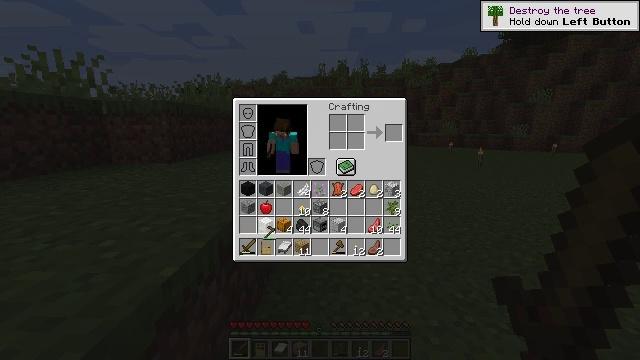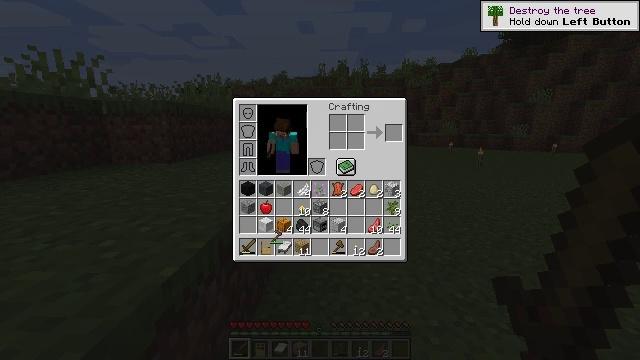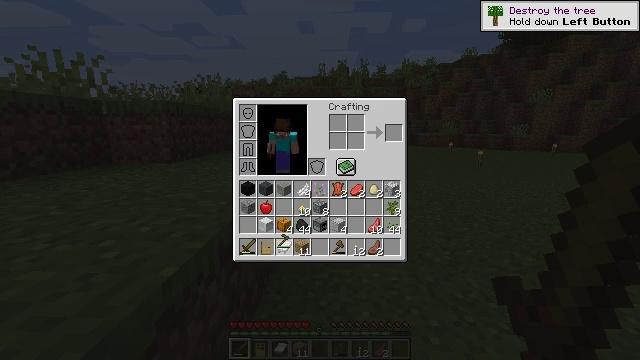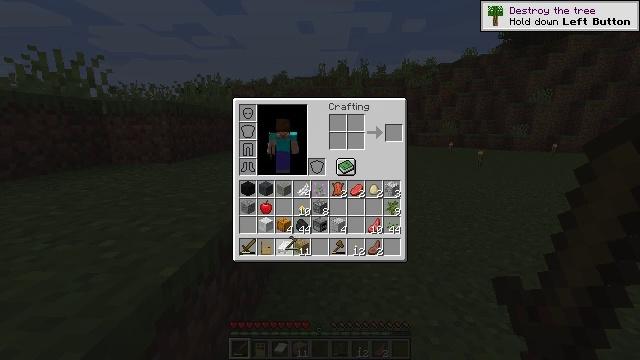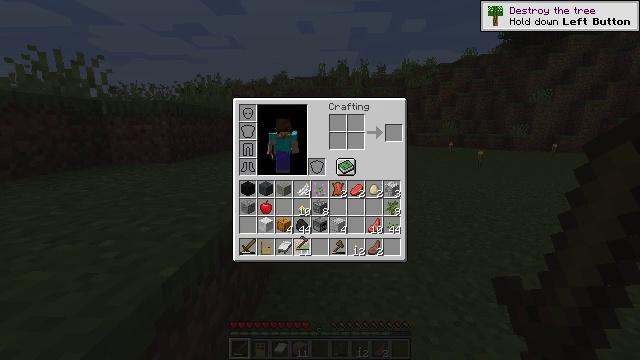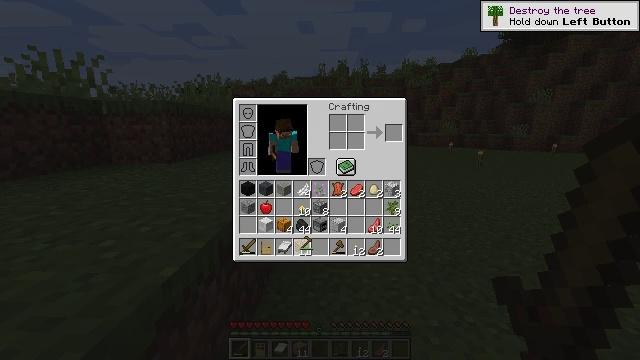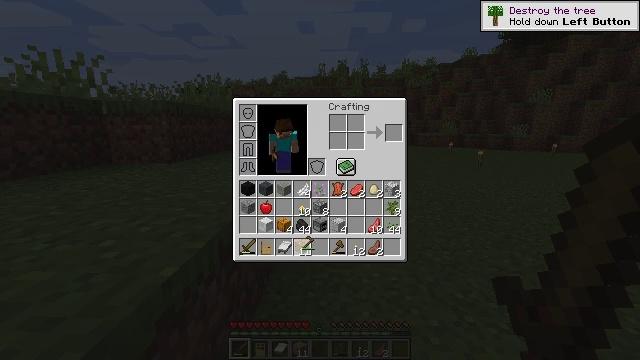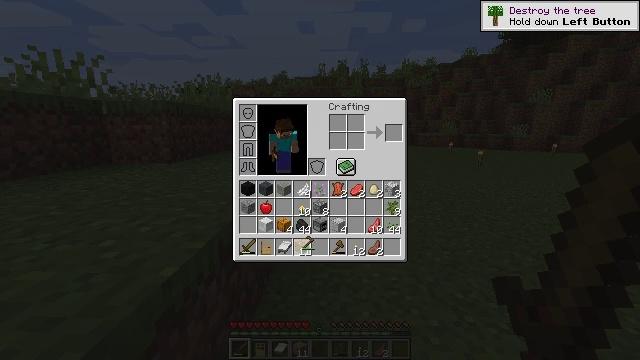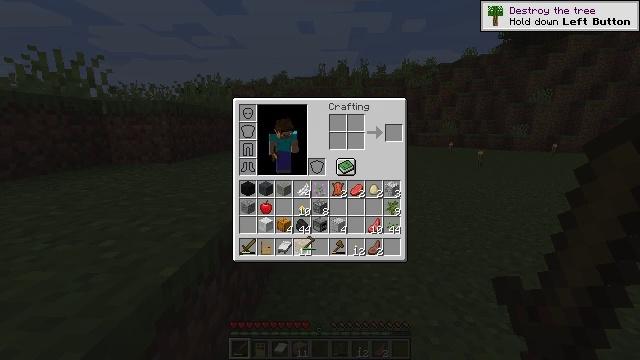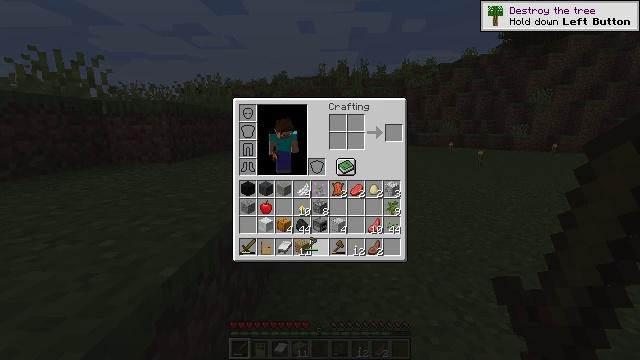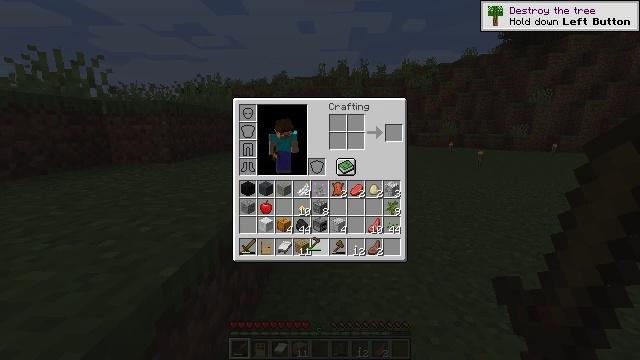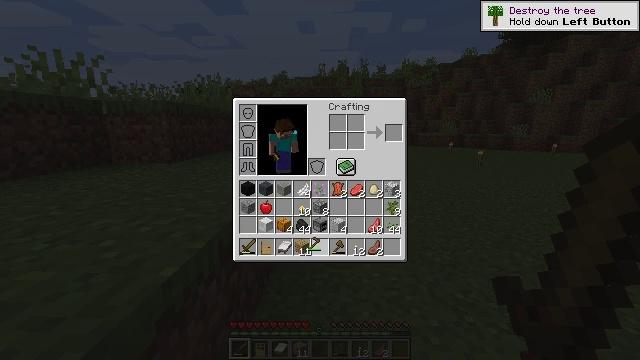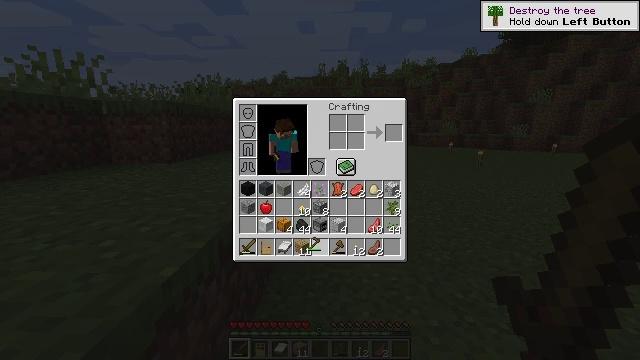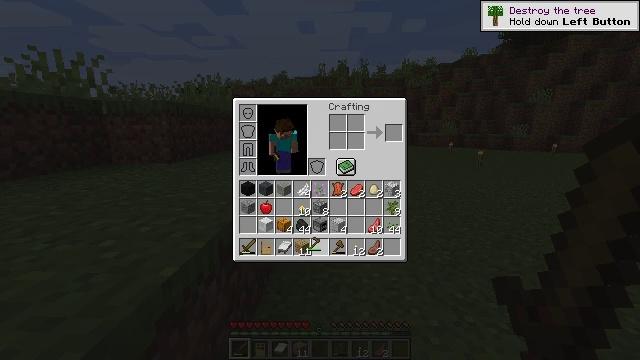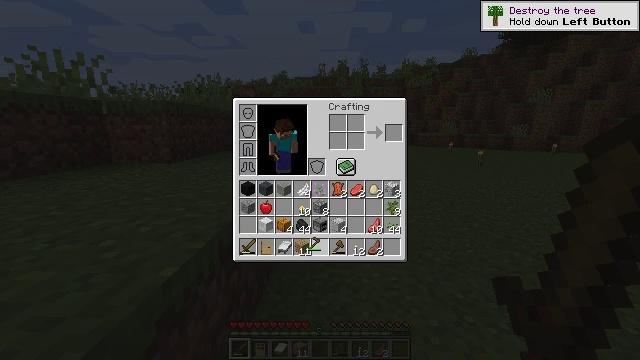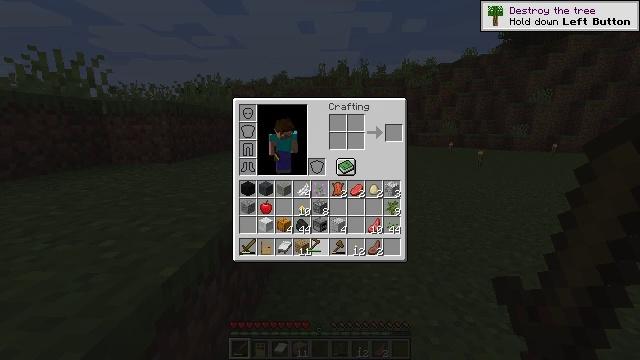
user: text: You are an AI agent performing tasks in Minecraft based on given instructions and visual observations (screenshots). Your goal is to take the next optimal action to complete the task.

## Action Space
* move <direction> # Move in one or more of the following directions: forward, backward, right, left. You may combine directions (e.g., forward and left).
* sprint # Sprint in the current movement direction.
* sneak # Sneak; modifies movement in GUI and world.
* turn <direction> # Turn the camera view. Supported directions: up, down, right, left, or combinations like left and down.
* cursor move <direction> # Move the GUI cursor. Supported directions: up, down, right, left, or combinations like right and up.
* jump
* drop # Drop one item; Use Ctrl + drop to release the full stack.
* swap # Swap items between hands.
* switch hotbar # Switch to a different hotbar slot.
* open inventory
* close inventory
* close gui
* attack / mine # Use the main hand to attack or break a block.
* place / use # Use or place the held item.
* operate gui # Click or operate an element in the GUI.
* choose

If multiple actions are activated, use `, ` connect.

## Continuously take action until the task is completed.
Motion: motion action
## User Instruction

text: Harvest grass block to clear the area.
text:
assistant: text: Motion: operate gui
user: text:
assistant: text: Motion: cursor move right, operate gui
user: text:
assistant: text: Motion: cursor move right, operate gui
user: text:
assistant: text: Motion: cursor move right, operate gui
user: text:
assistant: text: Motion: operate gui
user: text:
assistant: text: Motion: operate gui
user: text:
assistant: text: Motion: operate gui
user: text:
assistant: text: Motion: operate gui
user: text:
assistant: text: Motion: operate gui
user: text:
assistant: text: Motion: operate gui
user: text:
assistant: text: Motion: operate gui
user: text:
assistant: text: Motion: operate gui
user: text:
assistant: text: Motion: operate gui
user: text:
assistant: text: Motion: operate gui
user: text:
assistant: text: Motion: operate gui
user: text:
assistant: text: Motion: operate gui
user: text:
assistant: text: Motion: operate gui
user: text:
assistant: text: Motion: operate gui
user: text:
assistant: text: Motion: no_op
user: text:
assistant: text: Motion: no_op
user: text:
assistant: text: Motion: no_op
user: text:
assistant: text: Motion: operate gui
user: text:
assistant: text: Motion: operate gui
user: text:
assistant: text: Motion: operate gui
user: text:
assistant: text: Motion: no_op
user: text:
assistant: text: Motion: no_op
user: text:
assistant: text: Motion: no_op
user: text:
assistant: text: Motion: no_op
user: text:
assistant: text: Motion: no_op
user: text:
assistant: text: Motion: no_op